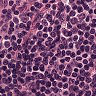
Metastatic tissue present: no